Interaction volume radius: 5 \u00c5
Interaction volume height: 15 \u00c5
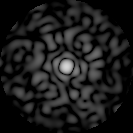
Disorder parameter: 0.8922